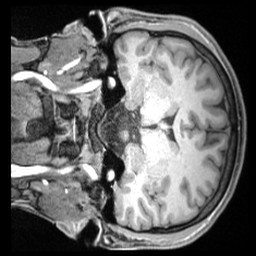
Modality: T1w
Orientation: coronal
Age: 23
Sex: male
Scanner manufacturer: siemens
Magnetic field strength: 3 T
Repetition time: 1.68 s
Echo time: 0.00188 s